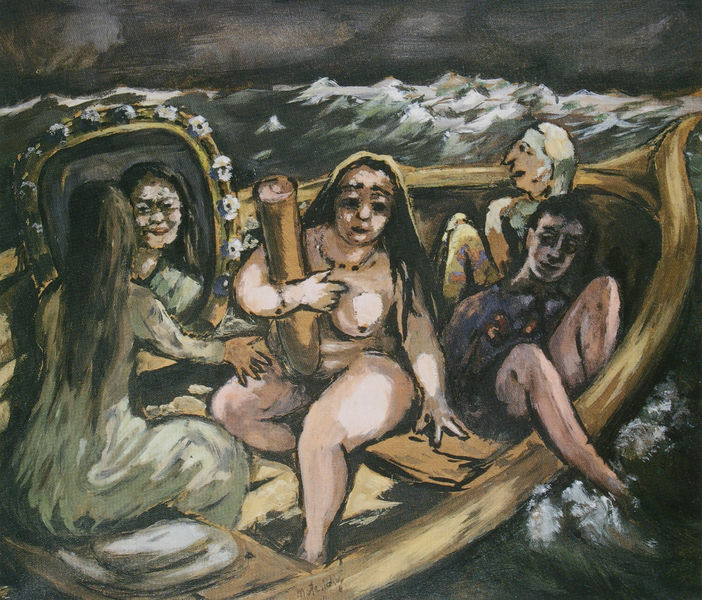
Titel: Die Reisenden
Künstler: Marie Louise von Motesiczky
Institution: (Privatbesitz)
Schlagwörter: akt, blau, gruppe, himmel, mann, meer, nackt, weiß, wolken, frauen, grün, braun, frau, haar, holz, hut, kleid, schmuck, tuch, alt, spiegel, haare, boot, brüste, gischt, schiff, wellen, sturm, zigarre, brot, nackte, vier, beckmann, nymphen, strum